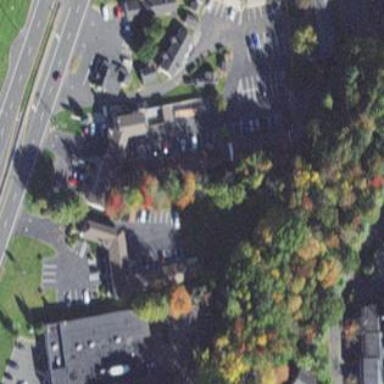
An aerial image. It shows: Building that is motel.